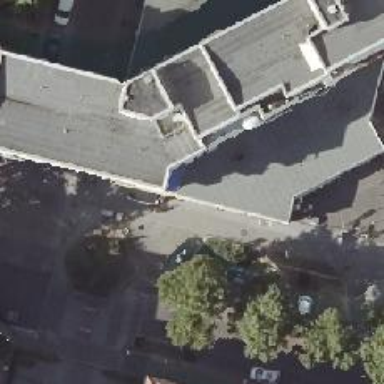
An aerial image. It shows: Supermarket.